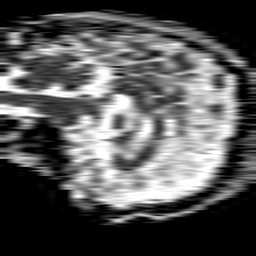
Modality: ADC
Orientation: sagittal
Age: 57
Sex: male
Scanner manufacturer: philips
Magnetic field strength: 1.5 T
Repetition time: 4.6 s
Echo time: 0.08631 s